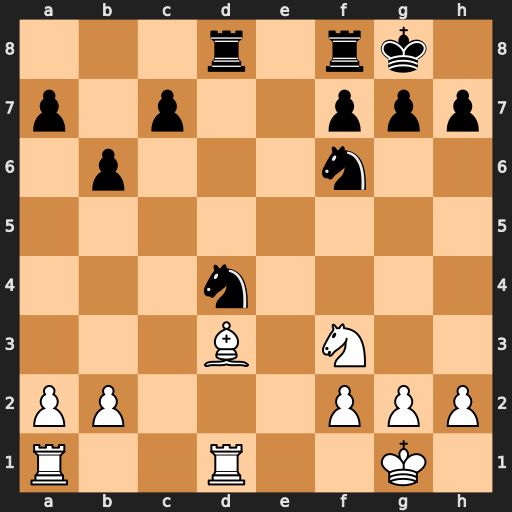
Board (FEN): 3r1rk1/p1p2ppp/1p3n2/8/3n4/3B1N2/PP3PPP/R2R2K1
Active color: w
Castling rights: -
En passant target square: -
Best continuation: Nxd4 Rxd4 Bxh7+ Kxh7 Rxd4